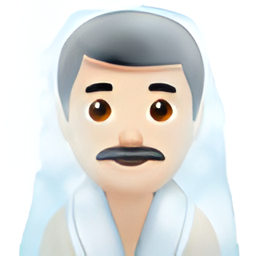
Name: person in steamy room
Emoji: 🧖🏻
Group: People & Body
Sub-group: person-activity